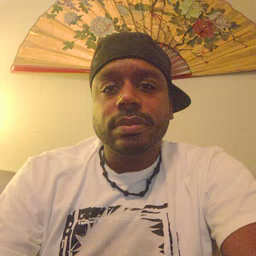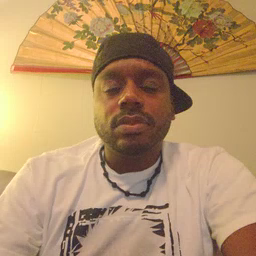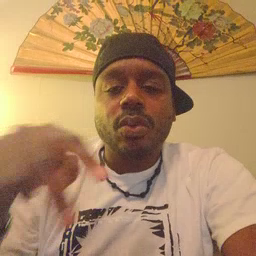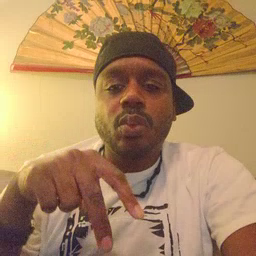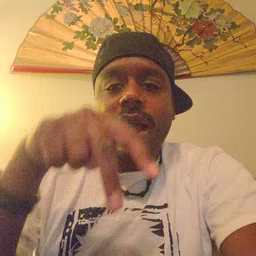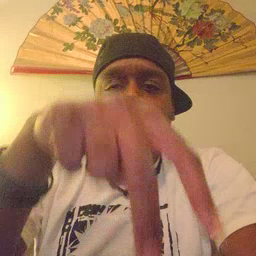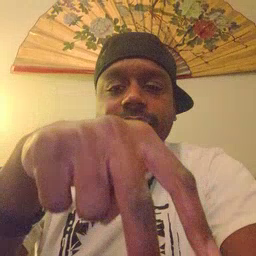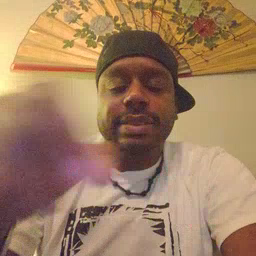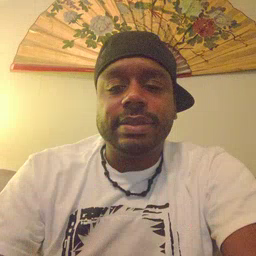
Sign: ride